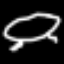
Label: frog